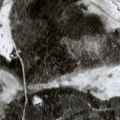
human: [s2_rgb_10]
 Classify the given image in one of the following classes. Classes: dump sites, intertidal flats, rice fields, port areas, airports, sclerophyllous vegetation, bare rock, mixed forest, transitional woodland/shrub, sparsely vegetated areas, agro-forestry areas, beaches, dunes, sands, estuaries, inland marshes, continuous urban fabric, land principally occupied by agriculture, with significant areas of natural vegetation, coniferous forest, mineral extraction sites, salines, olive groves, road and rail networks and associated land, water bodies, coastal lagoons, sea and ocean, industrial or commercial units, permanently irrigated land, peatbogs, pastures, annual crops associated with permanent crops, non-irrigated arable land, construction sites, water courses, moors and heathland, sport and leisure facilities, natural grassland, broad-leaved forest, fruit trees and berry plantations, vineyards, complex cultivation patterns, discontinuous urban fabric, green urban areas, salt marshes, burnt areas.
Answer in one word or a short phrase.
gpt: coniferous forest, transitional woodland/shrub, peatbogs